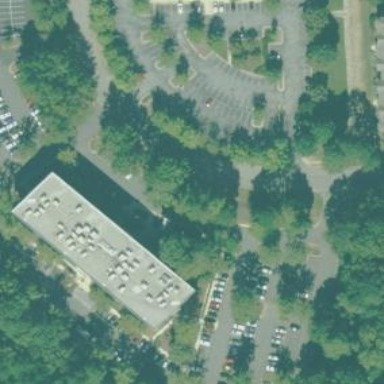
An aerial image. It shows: Parking area with asphalt surface.